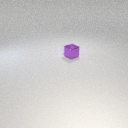
small purple metal cube